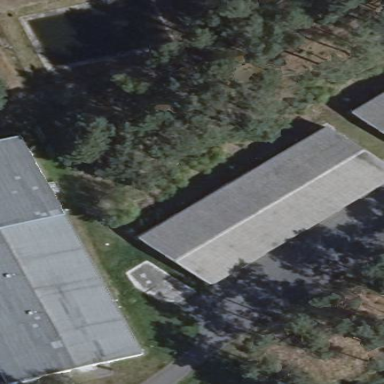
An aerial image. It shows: Group of garages.